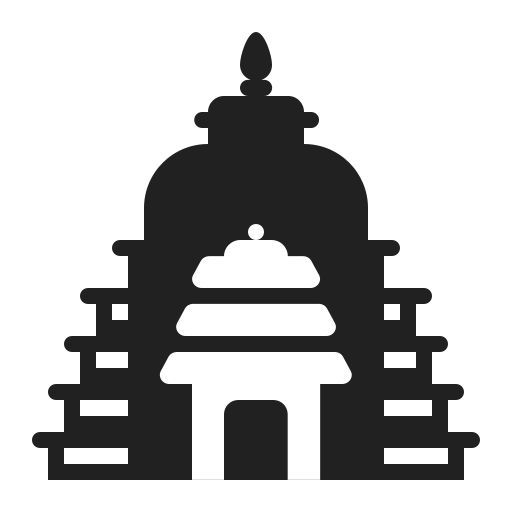
hindu temple high contrast